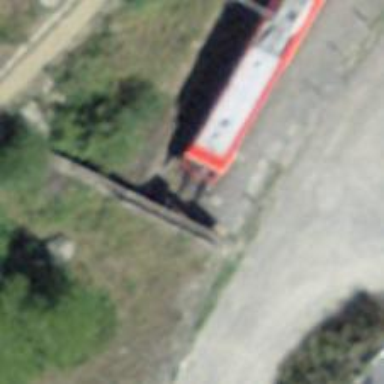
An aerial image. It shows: Railway switch.